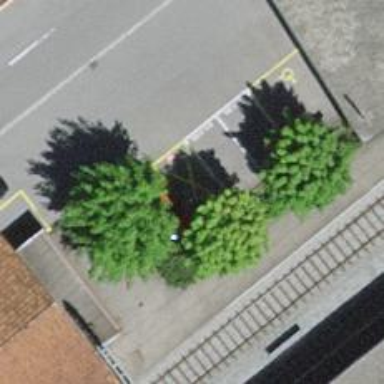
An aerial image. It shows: Car-sharing service available at this location.